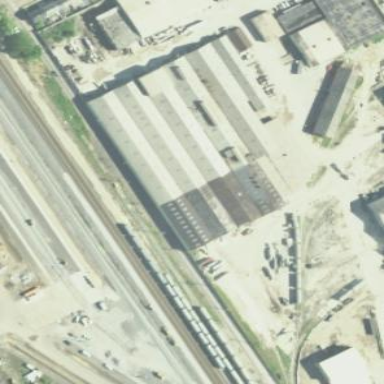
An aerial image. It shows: Industrial building.